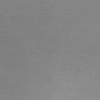
Label: dusty